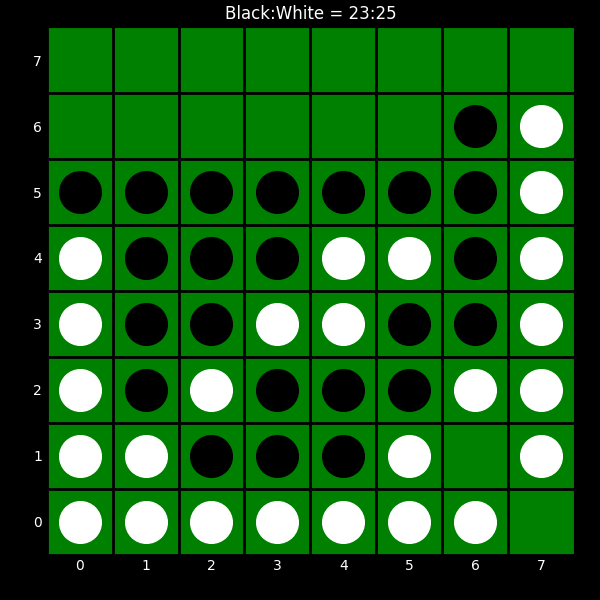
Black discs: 23
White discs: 25